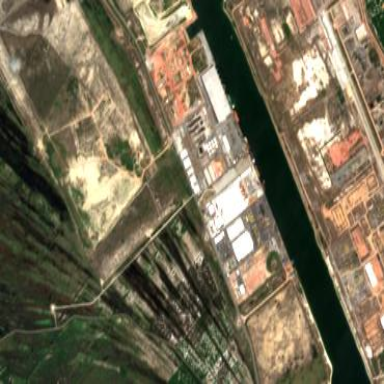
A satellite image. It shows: Industrial area designated as port.